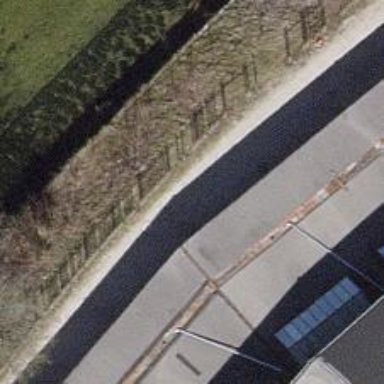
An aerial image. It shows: Gravel service road.